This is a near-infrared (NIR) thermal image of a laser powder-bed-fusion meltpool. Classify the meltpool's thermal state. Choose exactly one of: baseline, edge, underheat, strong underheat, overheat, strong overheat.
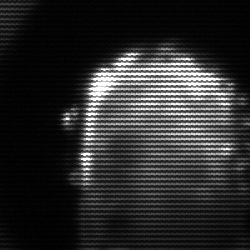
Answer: baseline